九年级 · 画法几何学
(8 分) 已知在 Rt $\triangle A B C$ 中, $\angle B=30^{\circ}$, 点 $M$ 平分 $B C, A D$ 平分 $\angle B A C$, 过点 $A$ 、 $M 、 D$ 的 $\odot O$ 分别交 $A B, A C$ 于点 E、F.

(1)求 $\angle M A D$ 的度数;

(2)连接 $D F$, 求证: $\triangle C D F$ 是等边三角形;

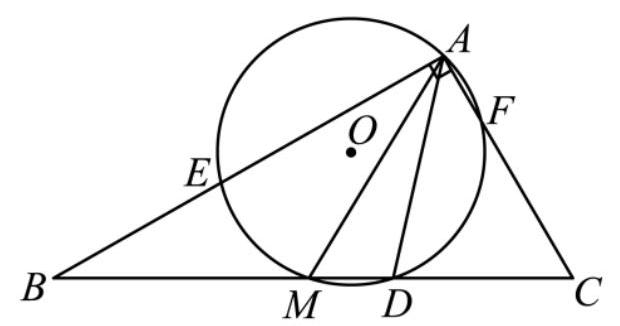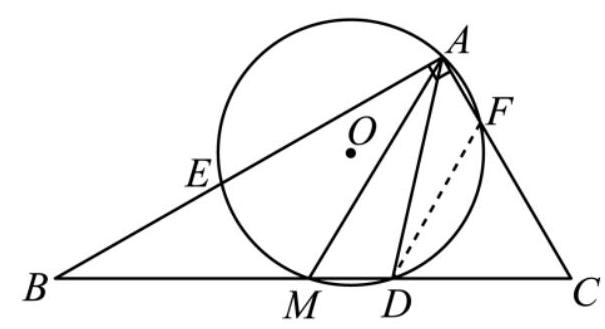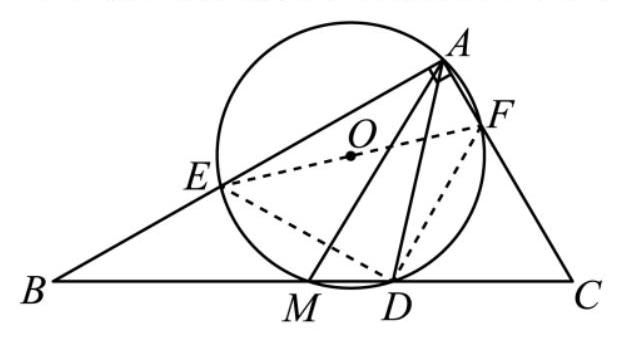
答案:  (1) $15^{\circ}$

(2)见解析

(3) $2 \sqrt{6}-2 \sqrt{2}$

解析: (1) 根据直角三角形的性质得到 $A M=B M=C M$, 根据等腰三角形的性质得到 $\angle B A M=\angle B=30^{\circ}$, 根据角平分线的定义得到 $\angle B A D=\frac{1}{2} \angle B A C=45^{\circ}$, 于是得到结论;

(2) 连接 $D F$, 根据三角形的内角和定理得到 $\angle C=60^{\circ}$, 由 (1) 知 $A M=C M$, 推出 $\triangle A C M$是等边三角形, 根据圆内接四边形对角互补得出 $\because \angle C F D=180^{\circ}-\angle A F D=\angle C M A=60^{\circ}$, 即可得到结论;

(3) 连接 $D E, E F$, 根据圆周角定理得到 $E F$ 是 $\odot O$ 的直径, 根据等边三角形的性质得到 $\angle C D F=60^{\circ}$, 求得 $\angle B D E=30^{\circ}$, 得到 $B E=D E$, 求得 $D E=D F$, 设 $B E=D E=D F=C F=x$,根据勾股定理即可得到结论.

【详解】(1) 解: 在 Rt $\triangle A B C$ 中, $\angle B=30^{\circ}$, 点 $M$ 平分 $B C$, $\therefore A M=B M=C M$,

$\therefore \angle B A M=\angle B=30^{\circ}$,

$\because A D$ 平分 $\angle B A C$,

$\therefore \angle B A D=\frac{1}{2} \angle B A C=45^{\circ}$,

$\therefore \angle M A D=\angle B A D-\angle B A M=15^{\circ}$;

(2) 证明: 连接 $D F$,

在 Rt $\triangle A B C$ 中, $\angle B=30^{\circ}$,

$\therefore \angle C=60^{\circ}$,

由（1）知 $A M=C M$,

$\therefore \triangle A C M$ 是等边三角形,

$\therefore A C=C M$,

$\because \angle C F D=180^{\circ}-\angle A F D=\angle C M A=60^{\circ}$,

又 $\because \angle C=60^{\circ}$

$\therefore \triangle C D F$ 是等边三角形.

（3）解: 如图所示, 连接 $D E, E F$,

$\because \angle B A C=90^{\circ}$,

$\therefore E F$ 是 $\odot O$ 的直径,

$\therefore \angle E D F=90^{\circ}$,

由（2）知 $C D=C F, \angle C=60^{\circ}$,

$\therefore \triangle C D F$ 是等边三角形,

$\therefore \angle C D F=60^{\circ}$,

$\therefore \angle B D E=30^{\circ}$,

$\therefore \angle B=\angle B D E=30^{\circ}$,

$\therefore B E=D E$,

$\because A D$ 平分 $\angle B A C$,

$\therefore D E=D F$,

$\therefore D E=D F$,

$\therefore B E=D E=D F=C F$,

$\because A C=4$,

$\therefore A B=4 \sqrt{3}$,

设 $B E=D E=D F=C F=x$ ，

$\therefore A E=4 \sqrt{3}-x, A F=4-x, E F=\sqrt{2} x$,

$\because E F^{2}=A E^{2}+A F^{2}$,

$\therefore(\sqrt{2} x)^{2}=(4 \sqrt{3}-x)^{2}+(4-x)^{2}$,

解得: $x=4 \sqrt{3}-4$,
$\therefore E F=\sqrt{2} \times(4 \sqrt{3}-4)=4 \sqrt{6}-4 \sqrt{2}$,

$\therefore r=2 \sqrt{6}-2 \sqrt{2}$,

故答案为: $2 \sqrt{6}-2 \sqrt{2}$.

【点睛】本题是圆的综合题, 考查了圆周角定理, 圆内接四边形对角互补, 勾股定理, 等边三角形的判定和性质, 正确地作出辅助线是解题的关键.